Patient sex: F
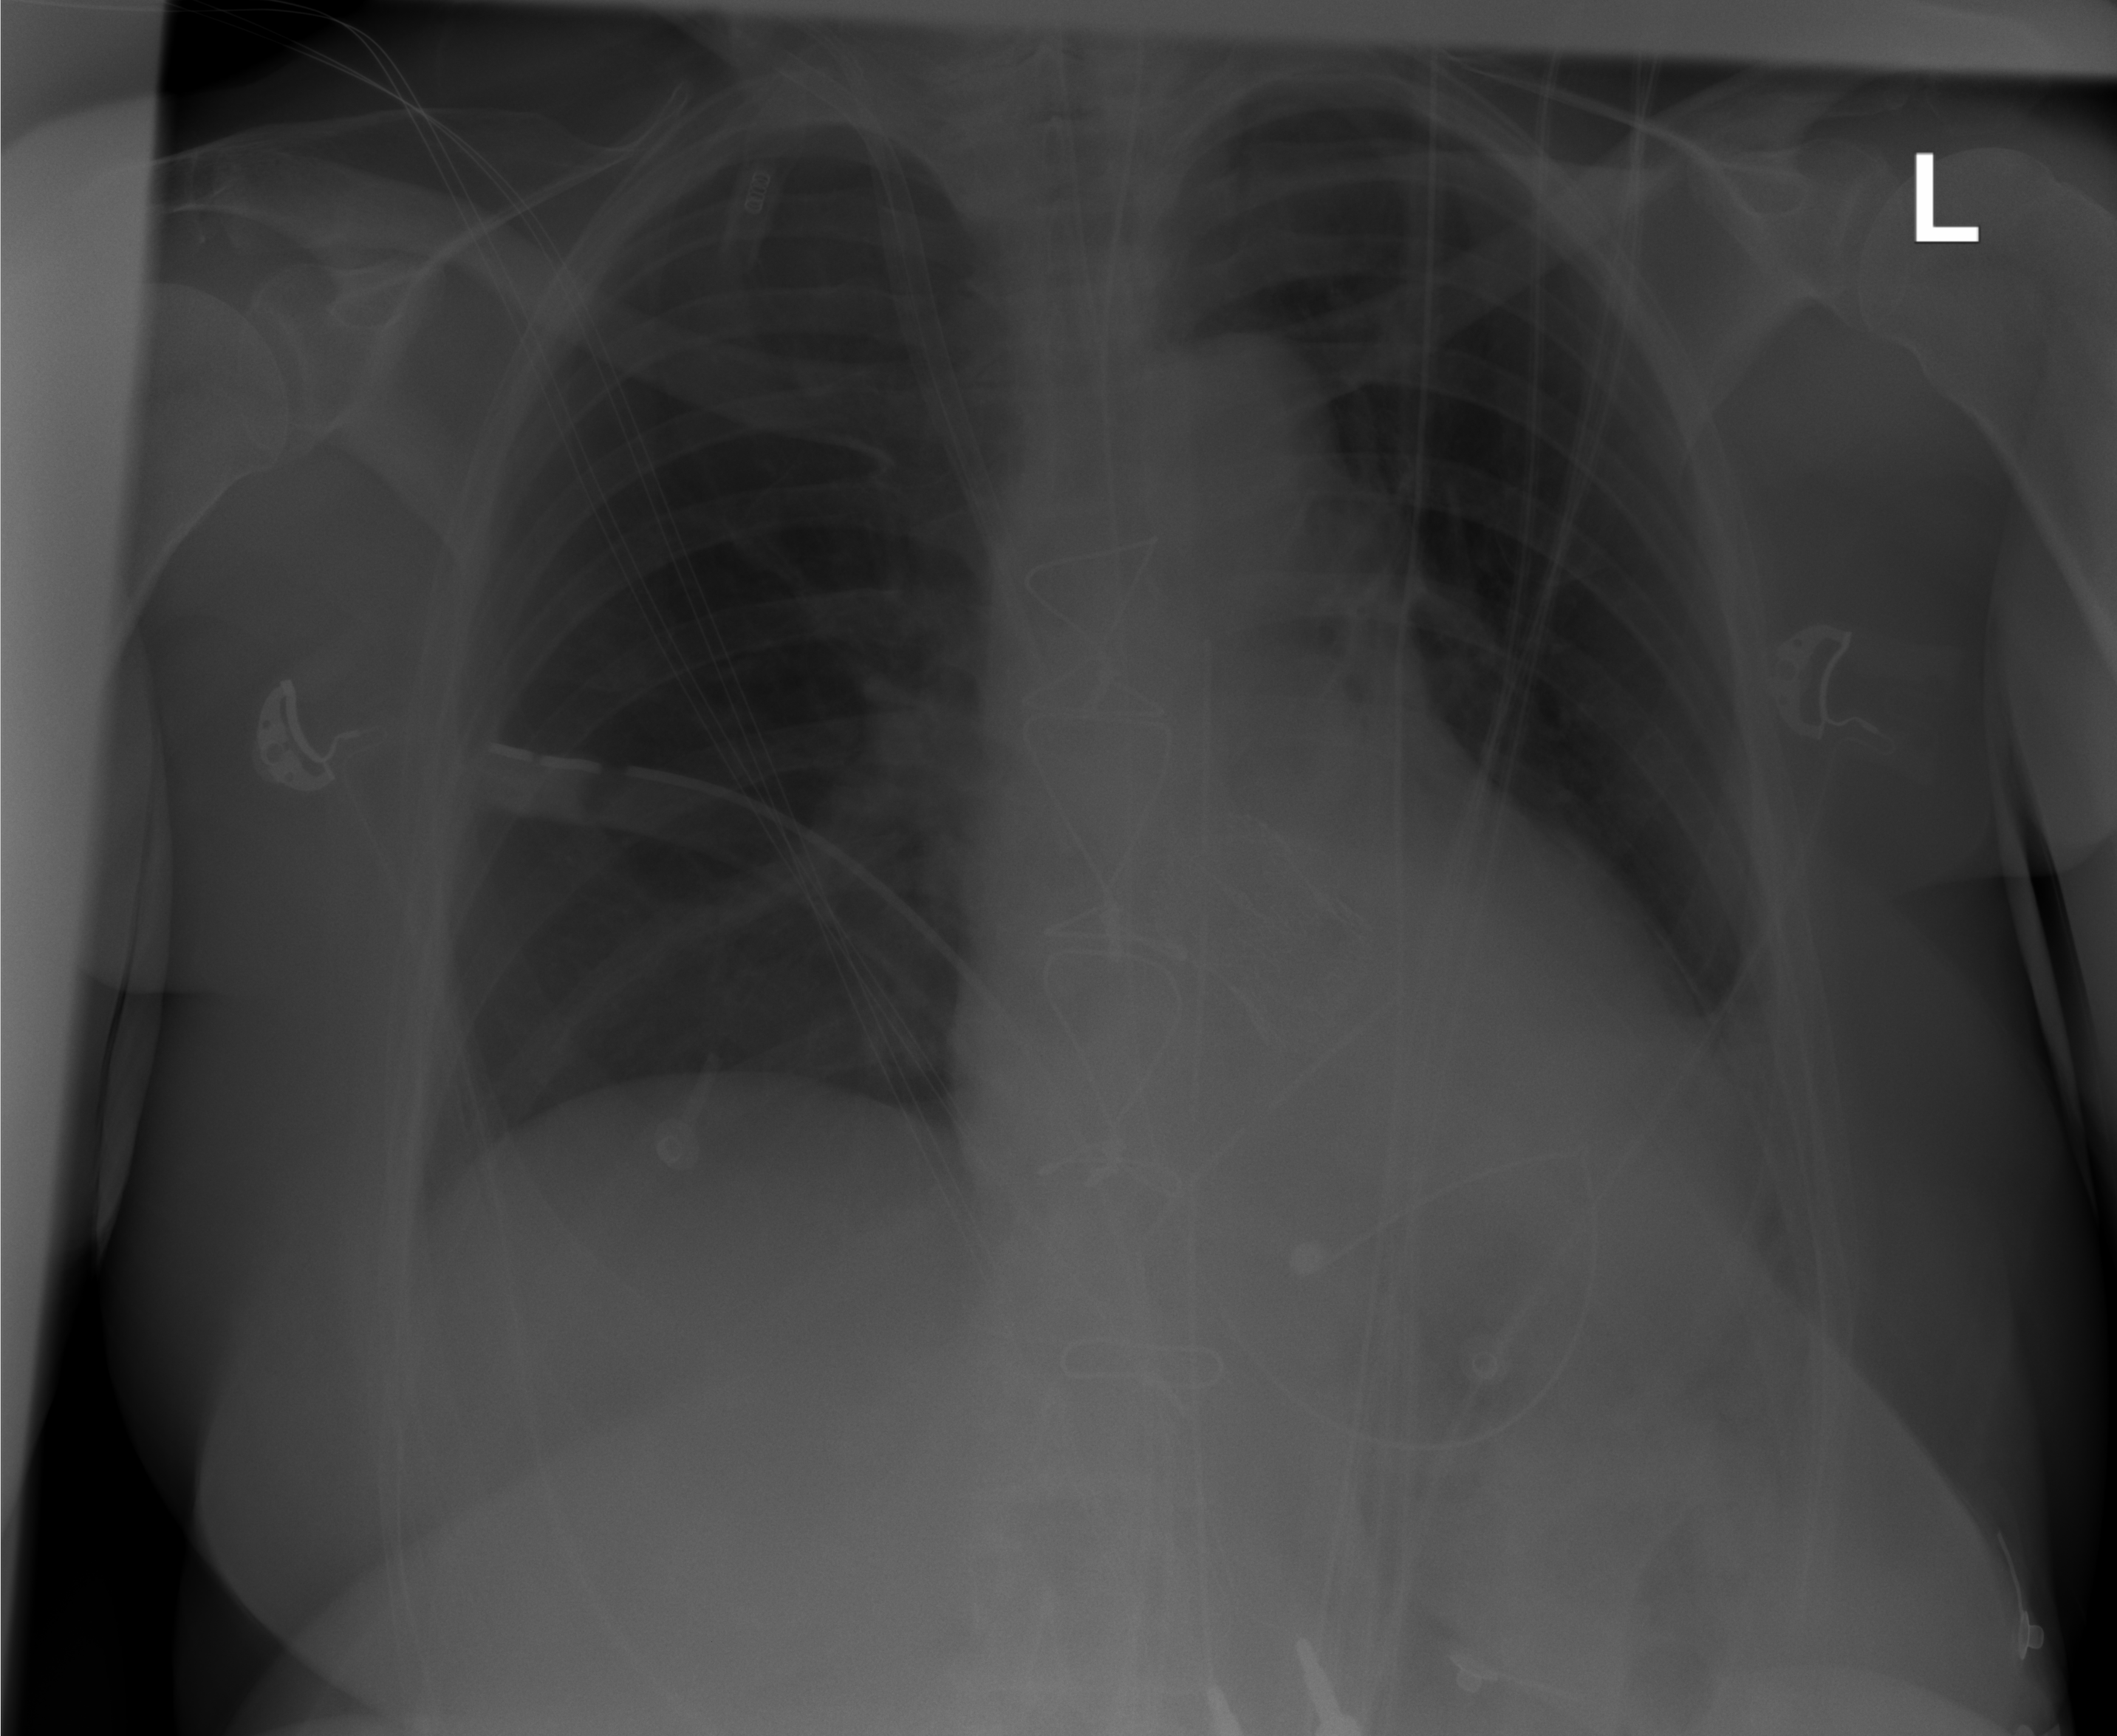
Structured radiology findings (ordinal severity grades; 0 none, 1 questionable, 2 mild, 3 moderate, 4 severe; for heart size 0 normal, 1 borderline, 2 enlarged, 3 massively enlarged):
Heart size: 0
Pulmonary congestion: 0
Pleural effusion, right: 0
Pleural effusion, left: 1
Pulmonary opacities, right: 0
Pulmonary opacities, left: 0
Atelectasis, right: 0
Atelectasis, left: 1